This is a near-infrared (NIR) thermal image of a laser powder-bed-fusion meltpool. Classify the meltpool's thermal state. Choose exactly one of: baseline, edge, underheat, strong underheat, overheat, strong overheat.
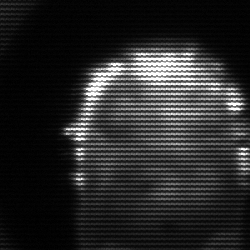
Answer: baseline